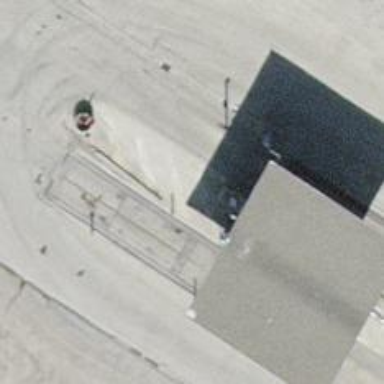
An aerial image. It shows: Weighbridge facility.